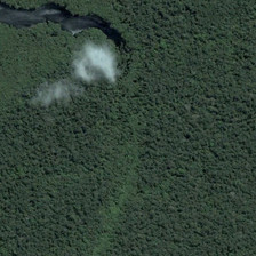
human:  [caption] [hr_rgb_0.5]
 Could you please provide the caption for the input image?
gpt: Clouds in the forest

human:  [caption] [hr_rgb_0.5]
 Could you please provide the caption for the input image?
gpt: There is a cloud on the river near the forest

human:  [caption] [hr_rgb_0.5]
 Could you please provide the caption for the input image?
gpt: There is a white cloud on the river near the forest at

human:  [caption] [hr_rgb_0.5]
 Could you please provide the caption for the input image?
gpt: There is a white cloud in the river near the forest

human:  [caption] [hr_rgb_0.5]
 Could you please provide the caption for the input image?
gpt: There's a white cloud in the river near the forest.